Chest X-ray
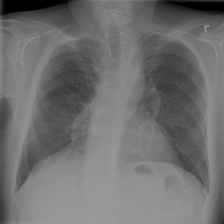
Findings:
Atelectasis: negative
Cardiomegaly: negative
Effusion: negative
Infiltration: negative
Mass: negative
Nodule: negative
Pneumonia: negative
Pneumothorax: negative
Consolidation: negative
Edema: negative
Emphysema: negative
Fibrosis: negative
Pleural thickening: negative
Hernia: negative